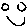
Label: smiley face